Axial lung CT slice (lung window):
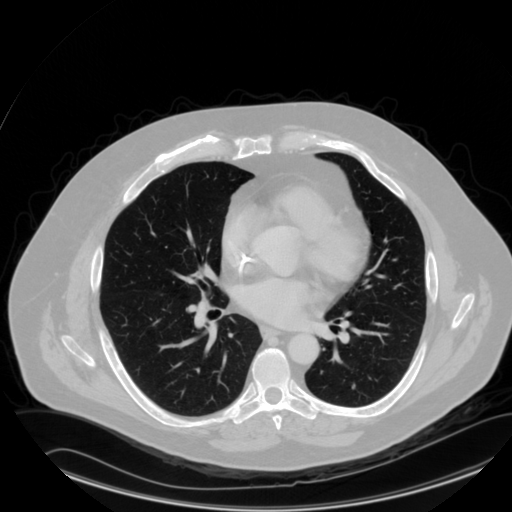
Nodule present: no